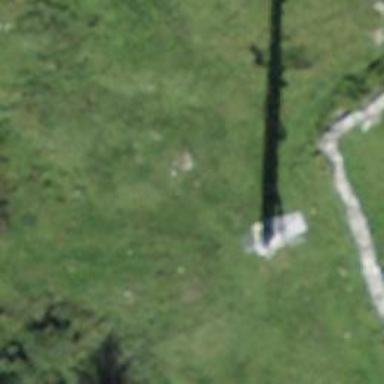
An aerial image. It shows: Communication mast tower.